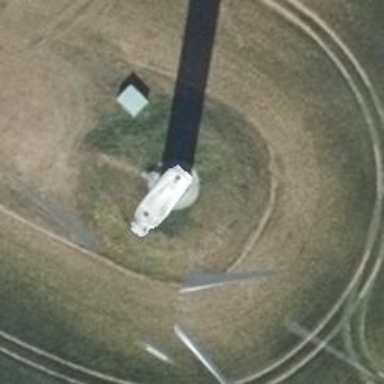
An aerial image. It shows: Wind generator powered by horizontal-axis wind turbine.